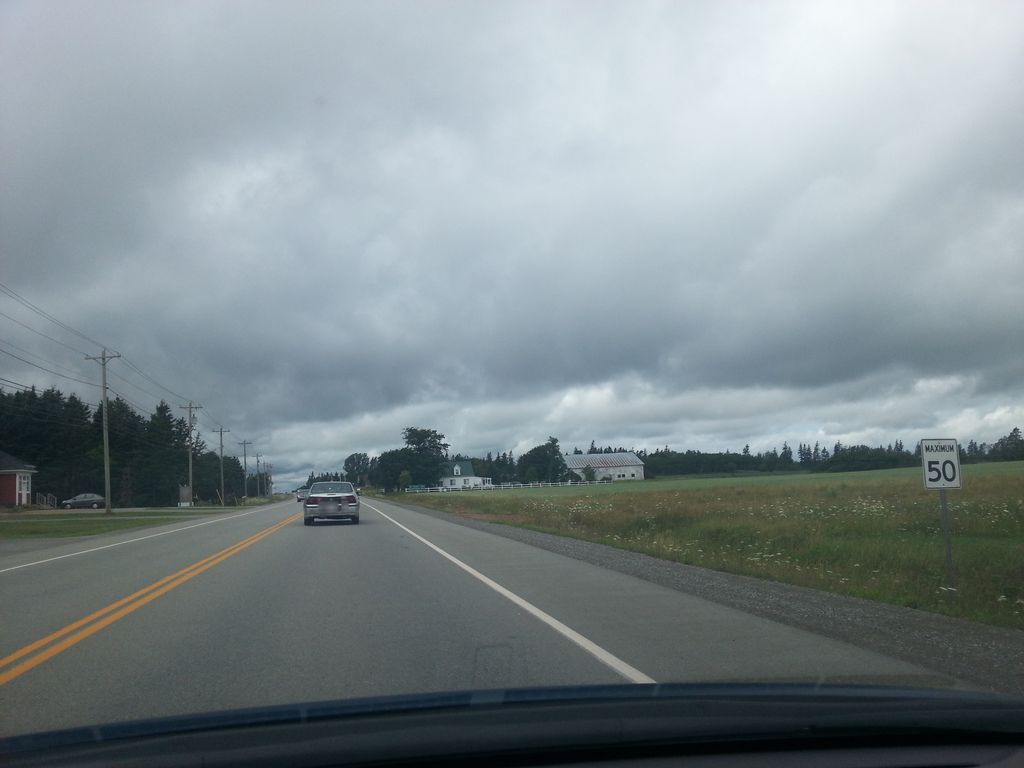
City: charlottetown